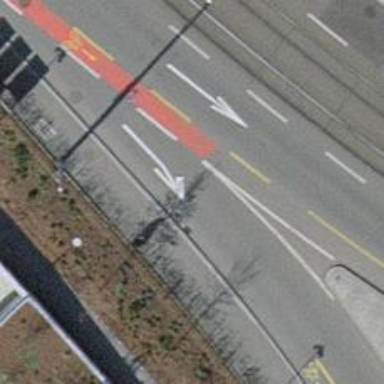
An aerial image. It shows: Public transport stop position.